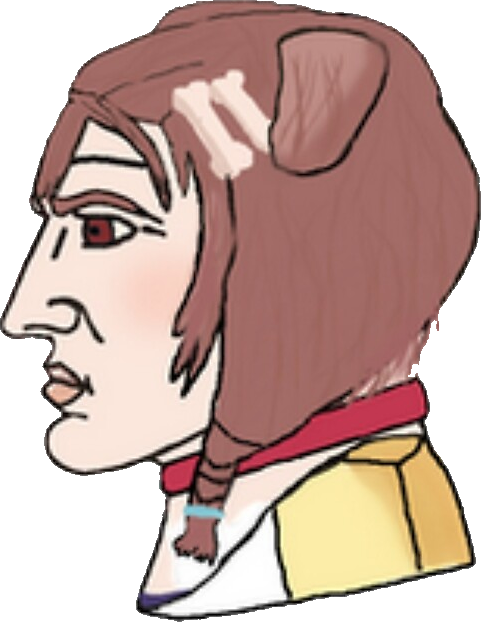
Label: 4_Yes_Chad